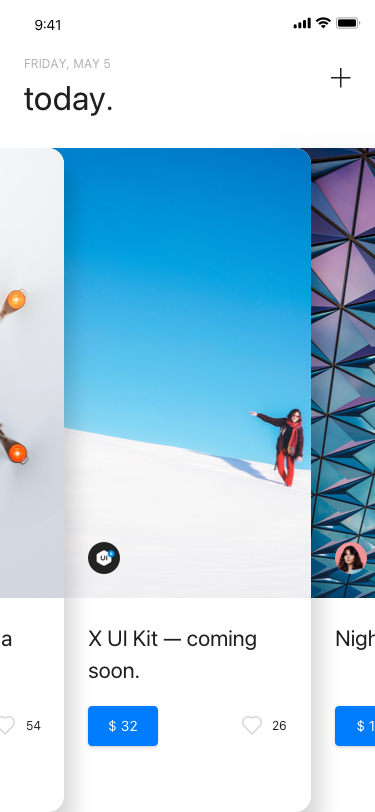
Text in this UI design:
today.
friday, may 5
Night & Travel UI Kit.

X UI Kit — coming soon.
26
54